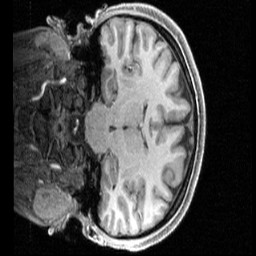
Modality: T1w
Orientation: coronal
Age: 19
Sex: female
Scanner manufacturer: siemens
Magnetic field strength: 3 T
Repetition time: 2.4 s
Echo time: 0.00231 s